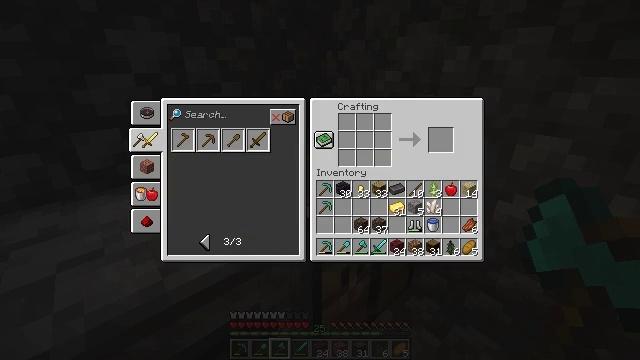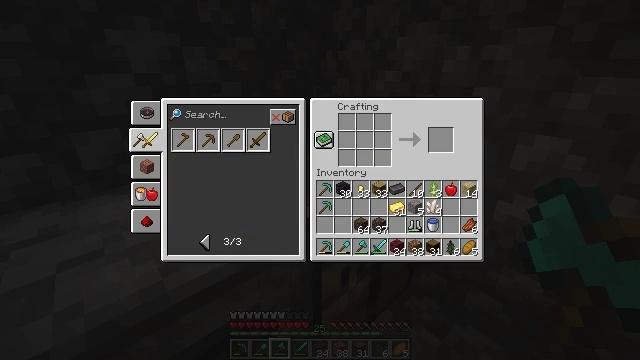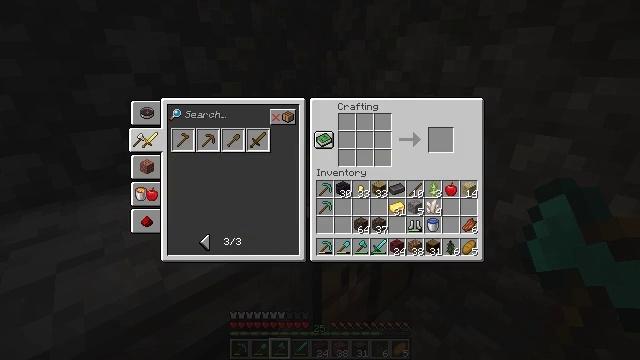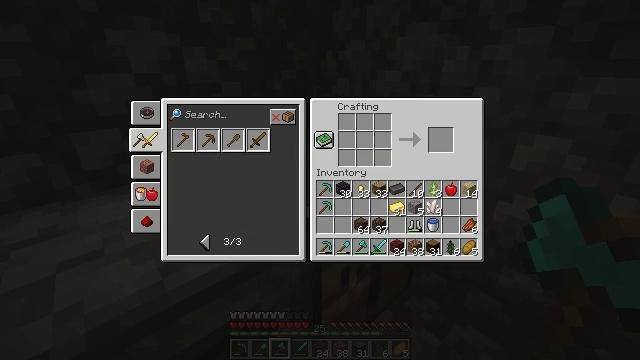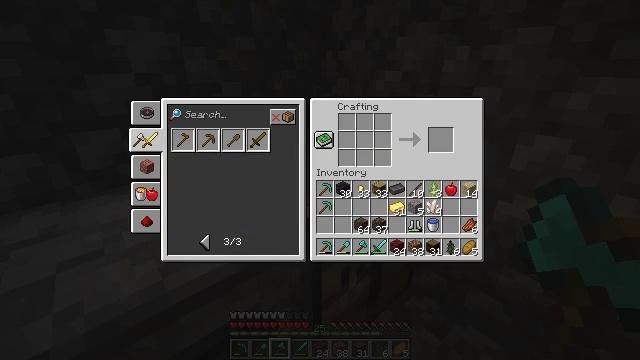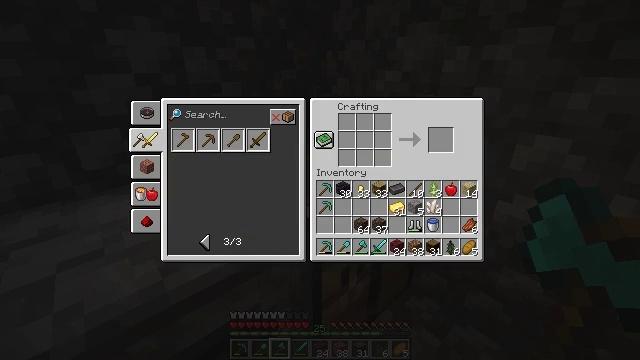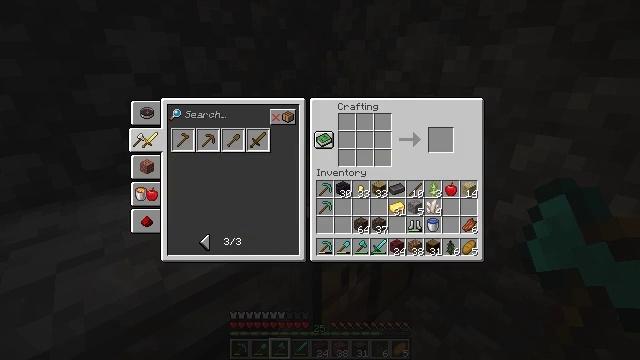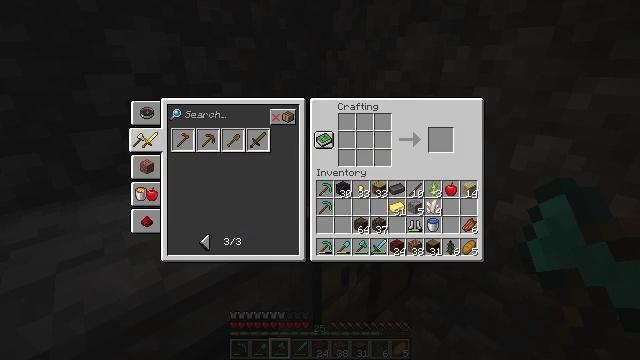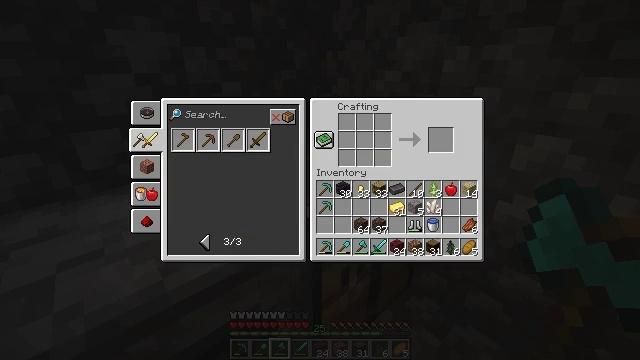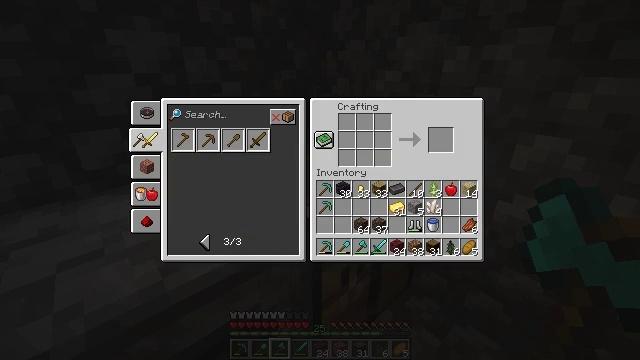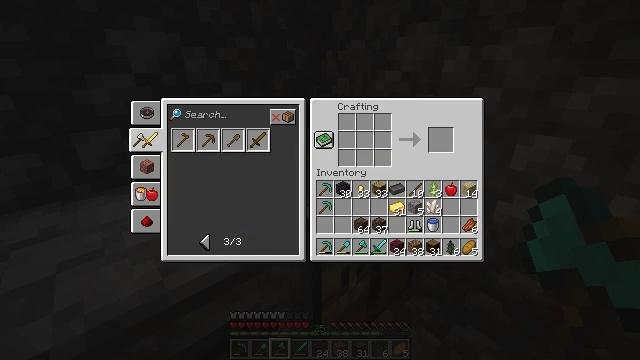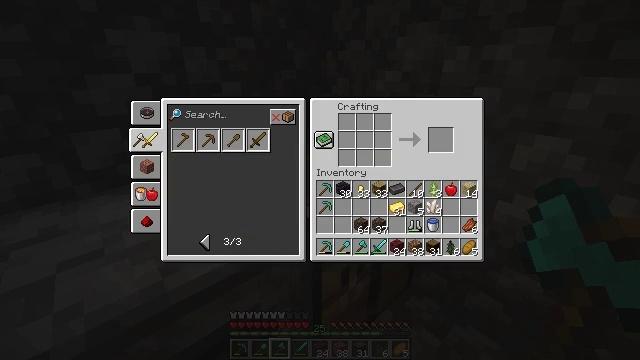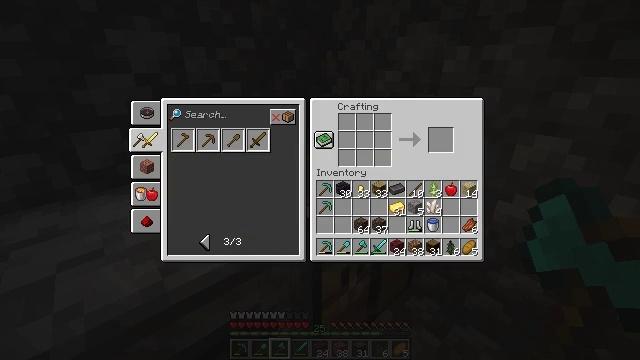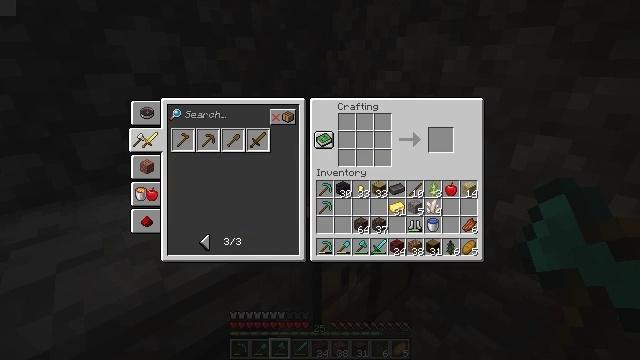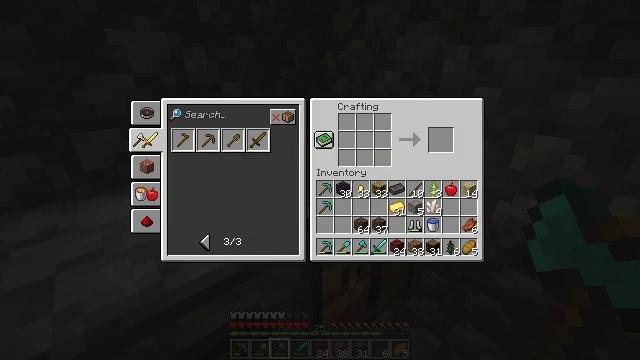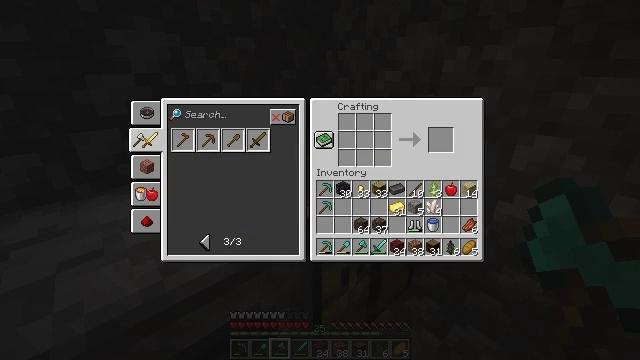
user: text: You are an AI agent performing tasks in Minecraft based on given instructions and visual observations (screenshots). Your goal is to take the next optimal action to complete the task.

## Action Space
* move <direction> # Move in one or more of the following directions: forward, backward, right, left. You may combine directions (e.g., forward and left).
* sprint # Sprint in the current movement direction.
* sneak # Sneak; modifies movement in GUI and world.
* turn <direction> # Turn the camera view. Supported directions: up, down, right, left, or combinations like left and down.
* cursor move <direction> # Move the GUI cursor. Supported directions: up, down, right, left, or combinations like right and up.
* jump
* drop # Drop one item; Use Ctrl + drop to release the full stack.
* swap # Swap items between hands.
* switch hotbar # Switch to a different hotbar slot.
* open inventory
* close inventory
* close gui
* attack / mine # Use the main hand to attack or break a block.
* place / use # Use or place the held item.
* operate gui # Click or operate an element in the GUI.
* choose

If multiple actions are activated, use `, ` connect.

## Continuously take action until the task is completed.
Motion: motion action
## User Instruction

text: Prepare the materials to craft a soul campfire.
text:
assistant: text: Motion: operate gui
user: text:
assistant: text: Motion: no_op
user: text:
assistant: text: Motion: no_op
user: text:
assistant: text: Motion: no_op
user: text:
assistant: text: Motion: no_op
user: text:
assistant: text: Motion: no_op
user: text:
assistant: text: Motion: no_op
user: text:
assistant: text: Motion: cursor move left
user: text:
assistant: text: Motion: cursor move left
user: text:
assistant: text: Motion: no_op
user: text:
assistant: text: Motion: operate gui
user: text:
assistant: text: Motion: operate gui
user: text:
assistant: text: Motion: operate gui
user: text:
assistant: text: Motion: operate gui
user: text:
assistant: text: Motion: no_op
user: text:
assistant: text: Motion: no_op
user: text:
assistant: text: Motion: no_op
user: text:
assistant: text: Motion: no_op
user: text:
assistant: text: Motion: no_op
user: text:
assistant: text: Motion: operate gui
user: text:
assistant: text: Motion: operate gui
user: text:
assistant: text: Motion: operate gui
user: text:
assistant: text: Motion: operate gui
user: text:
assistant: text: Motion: no_op
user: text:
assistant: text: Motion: no_op
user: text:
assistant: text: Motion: no_op
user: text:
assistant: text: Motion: no_op
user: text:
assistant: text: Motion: no_op
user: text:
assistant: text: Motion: no_op
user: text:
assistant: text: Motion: no_op